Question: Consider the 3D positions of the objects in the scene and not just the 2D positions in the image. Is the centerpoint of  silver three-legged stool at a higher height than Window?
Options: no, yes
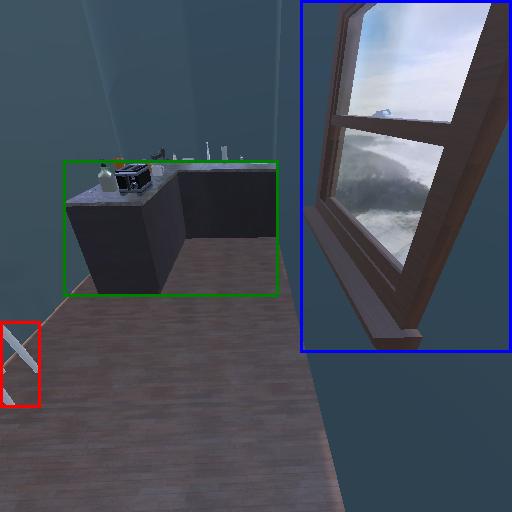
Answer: no